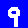
Digit: 9